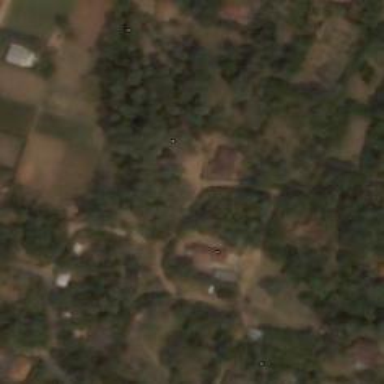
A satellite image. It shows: Village area.